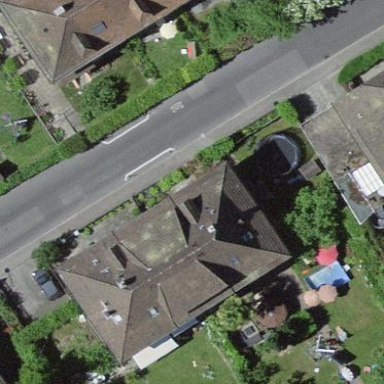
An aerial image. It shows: Hipped roof apartment building.